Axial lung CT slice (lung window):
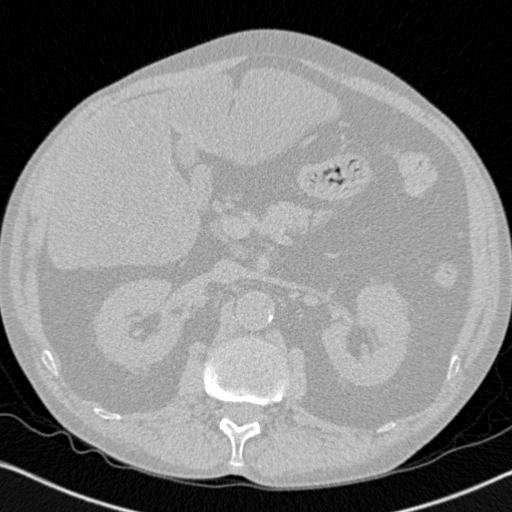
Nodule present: no